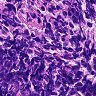
Metastatic tissue present: no